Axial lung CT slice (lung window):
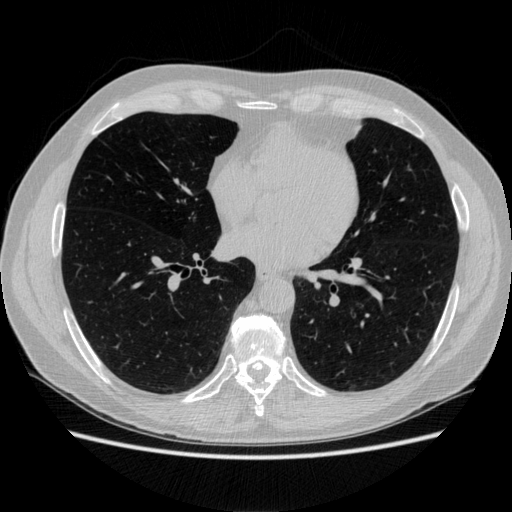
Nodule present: no